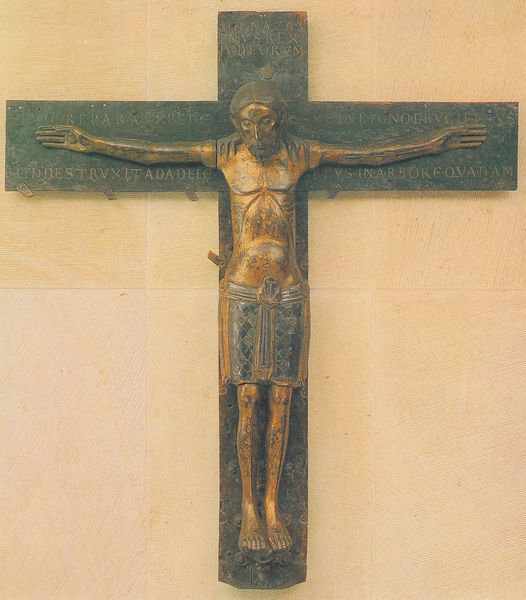
Titel: Bronzekruzifix
Institution: Minden, Domschatz
Schlagwörter: kopf, lendenschurz, schurz, holz, tuch, muster, knoten, hände, figur, gold, haare, skulptur, füße, schrift, inschrift, metall, bronze, nagel, foto, barfuss, kreuz, rauten, christus, jesus, kreuzigung, kruzifix, gekreuzigt, latein, statisch